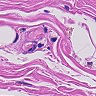
Metastatic tissue present: no